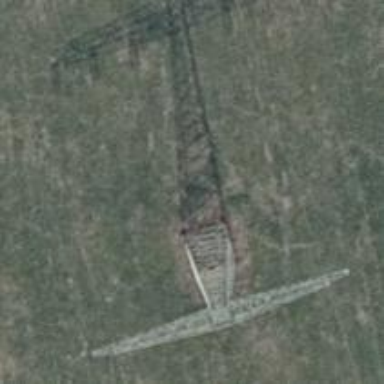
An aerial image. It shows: Power tower.